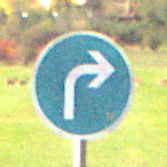
Verkehrszeichen: VorgeschriebeneFahrtrichtungRechts
Umgebung: Outdoor, Nature
Tageszeit: Night
Wetter: Clear
Licht: Natural
Jahreszeit: NotSpecified
Kontrast: HighContrast